Question: I have two controls that i can increase or decrease an integer. I click on either the first or second set of plus and minus buttons,despite being separate functions, it'll display the Integers on both outputs. For example if I click on the plus and minus button for the integer_number_1, it'll display the numbers on both the integer_number_1 and integer_number_2 outputs/TextView.
How do I fix this??? I've so many different ways and none of them worked.

Here's my xml section:
'''
<?xml version="1.0" encoding="utf-8"?>
<androidx.constraintlayout.widget.ConstraintLayout
xmlns:android="http://schemas.android.com/apk/res/android"
xmlns:app="http://schemas.android.com/apk/res-auto"
xmlns:tools="http://schemas.android.com/tools"
android:layout_width="match_parent"
android:layout_height="match_parent"
tools:context=".MainActivity">
<LinearLayout
android:id="@+id/linearLayout"
android:layout_width="match_parent"
android:layout_height="wrap_content"
android:layout_marginTop="56dp"
android:layout_marginBottom="549dp"
android:orientation="horizontal"
app:layout_constraintBottom_toBottomOf="parent"
app:layout_constraintEnd_toEndOf="parent"
app:layout_constraintStart_toStartOf="parent"
app:layout_constraintTop_toTopOf="parent">
<Button
android:id="@+id/decrease_1"
android:layout_width="wrap_content"
android:layout_height="wrap_content"
android:text="-" />
<TextView
android:id="@+id/integer_number_1"
android:layout_width="wrap_content"
android:layout_height="wrap_content"
android:layout_marginLeft="40dp"
android:layout_marginTop="16dp"
android:layout_marginRight="40dp"
android:layout_marginBottom="16dp"
android:inputType="number"
android:text="0"
android:textSize="70sp"
android:textStyle="bold" />
<Button
android:id="@+id/increase_1"
android:layout_width="wrap_content"
android:layout_height="wrap_content"
android:text="+" />
</LinearLayout>
<Button
android:id="@+id/decrease_2"
android:layout_width="wrap_content"
android:layout_height="wrap_content"
android:text="-"
app:layout_constraintBottom_toBottomOf="parent"
app:layout_constraintEnd_toStartOf="@+id/integer_number_2"
app:layout_constraintHorizontal_bias="0.513"
app:layout_constraintStart_toStartOf="parent"
app:layout_constraintTop_toBottomOf="@+id/linearLayout"
app:layout_constraintVertical_bias="0.317" />
<Button
android:id="@+id/increase_2"
android:layout_width="wrap_content"
android:layout_height="wrap_content"
android:text="+"
app:layout_constraintBottom_toBottomOf="parent"
app:layout_constraintEnd_toEndOf="parent"
app:layout_constraintHorizontal_bias="0.579"
app:layout_constraintStart_toEndOf="@+id/integer_number_2"
app:layout_constraintTop_toBottomOf="@+id/linearLayout"
app:layout_constraintVertical_bias="0.313" />
<TextView
android:id="@+id/integer_number_2"
android:layout_width="46dp"
android:layout_height="99dp"
android:layout_marginStart="46dp"
android:layout_marginLeft="46dp"
android:inputType="number"
android:text="0"
android:textSize="70sp"
android:textStyle="bold"
app:layout_constraintBottom_toBottomOf="parent"
app:layout_constraintEnd_toEndOf="parent"
app:layout_constraintHorizontal_bias="0.426"
app:layout_constraintStart_toStartOf="parent"
app:layout_constraintTop_toBottomOf="@+id/linearLayout"
app:layout_constraintVertical_bias="0.297" />
</androidx.constraintlayout.widget.ConstraintLayout>
'''
And here's my kt file:
'''
package com.example.plus_and_minus_input
import androidx.appcompat.app.AppCompatActivity
import android.os.Bundle
import kotlinx.android.synthetic.main.activity_main.*
class MainActivity : AppCompatActivity() {
override fun onCreate(savedInstanceState: Bundle?) {
super.onCreate(savedInstanceState)
setContentView(R.layout.activity_main)
increase_1.setOnClickListener { increaseInteger1() }
decrease_1.setOnClickListener { decreaseInteger1() }
increase_2.setOnClickListener { increaseInteger2() }
decrease_2.setOnClickListener { decreaseInteger2() }
}
fun increaseInteger1() {
display(integer_number_1.text.toString().toInt() + 1)
}
fun decreaseInteger1() {
display(integer_number_1.text.toString().toInt() - 1)
}
fun increaseInteger2() {
display(integer_number_2.text.toString().toInt() + 1)
}
fun decreaseInteger2() {
display(integer_number_2.text.toString().toInt() - 1)
}
private fun display(number: Int) {
integer_number_1.setText("$number")
integer_number_2.setText("$number")
}
}
'''
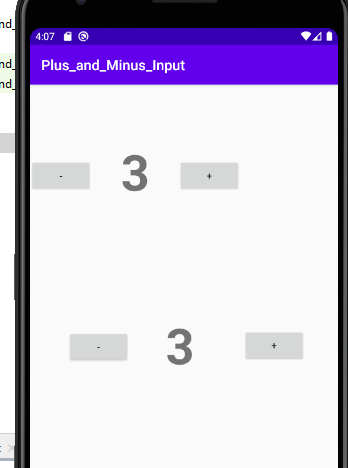
Answer: I think you need to separate this following display methods.
'''
private fun display(number: Int) {
integer_number_1.setText("$number")
integer_number_2.setText("$number")
}
'''
to
'''
private fun display_number_1(number: Int) {
integer_number_1.setText("$number")
}
'''
and
'''
private fun display_number_2(number: Int) {
integer_number_2.setText("$number")
}
'''